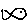
Label: fish